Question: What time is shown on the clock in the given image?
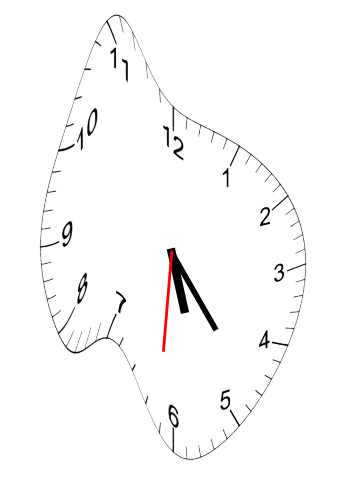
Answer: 05:23:31